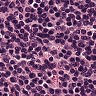
Metastatic tissue present: no